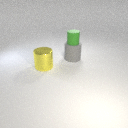
large gray rubber cylinder to the right of large yellow metal cylinder